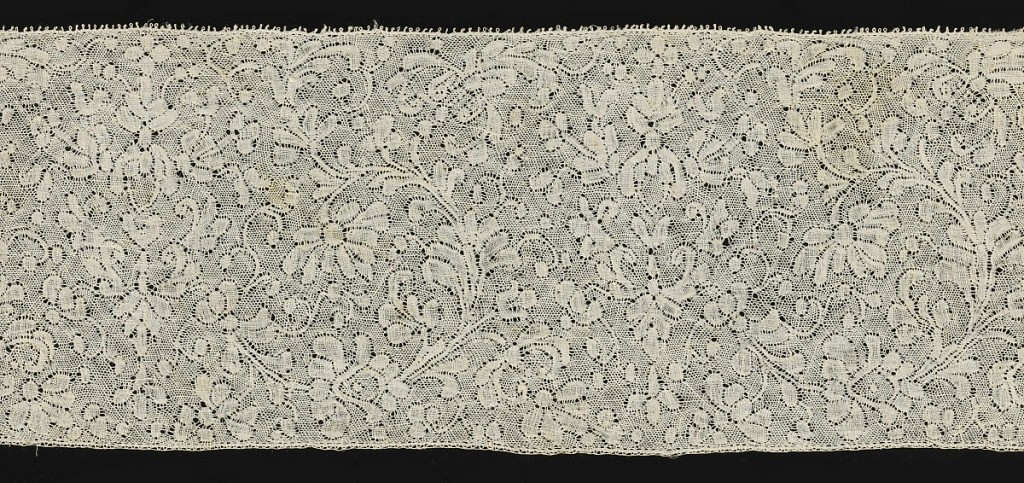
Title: Band
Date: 17th century
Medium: linen Technique: bobbin lace, Binche style with no ground
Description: Band of Binche-style lace worked with a compact floral design. Edges straight and ends fringed.